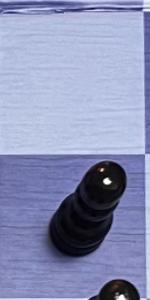
Label: Pawn_Black